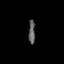
Tissue: prostate
Cell type: T cells
Senescence score: 0.2294
Nuclear area (px): 154
Mean DAPI intensity: 92.753